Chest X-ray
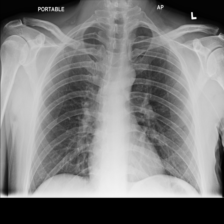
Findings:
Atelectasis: negative
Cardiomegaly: negative
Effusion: negative
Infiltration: negative
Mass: negative
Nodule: negative
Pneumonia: negative
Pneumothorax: negative
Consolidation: negative
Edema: negative
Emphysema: negative
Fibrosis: negative
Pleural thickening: negative
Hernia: negative